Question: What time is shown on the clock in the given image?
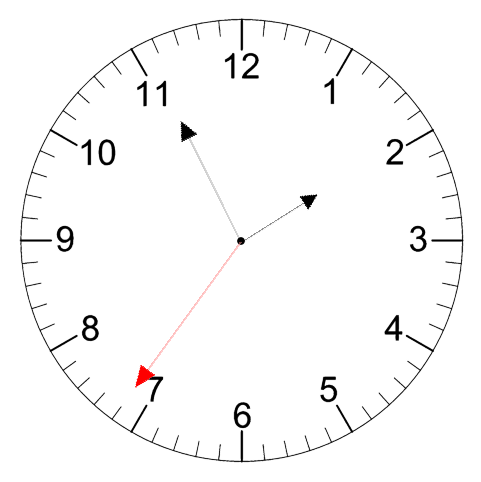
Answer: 01:55:36